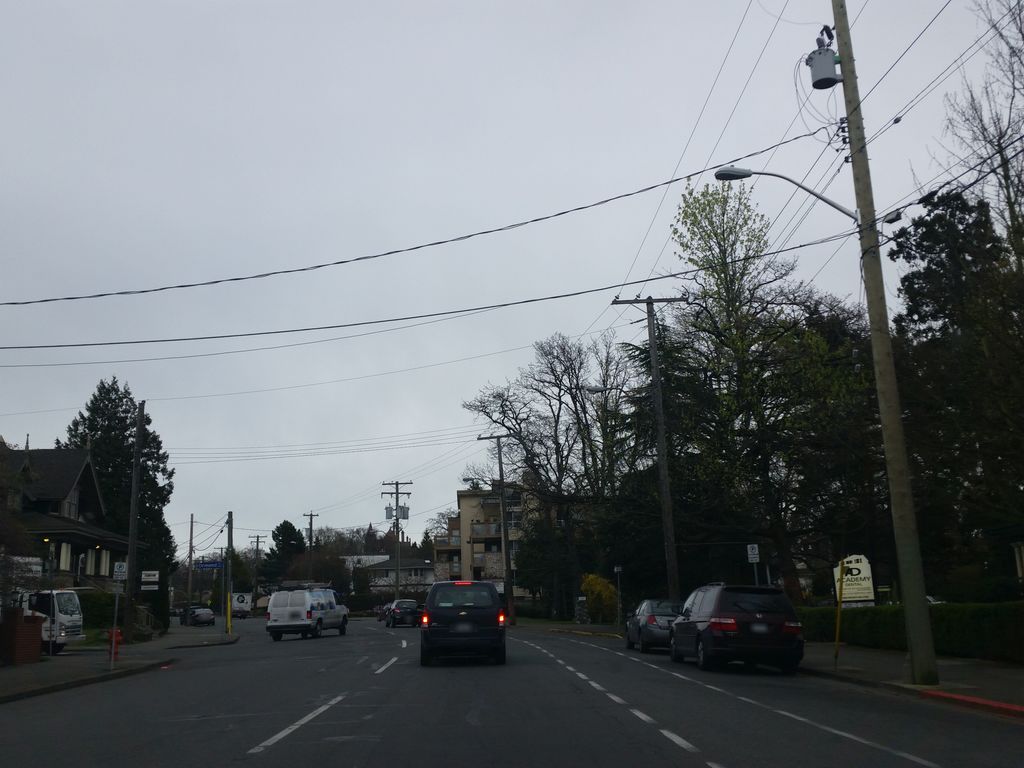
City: victoria